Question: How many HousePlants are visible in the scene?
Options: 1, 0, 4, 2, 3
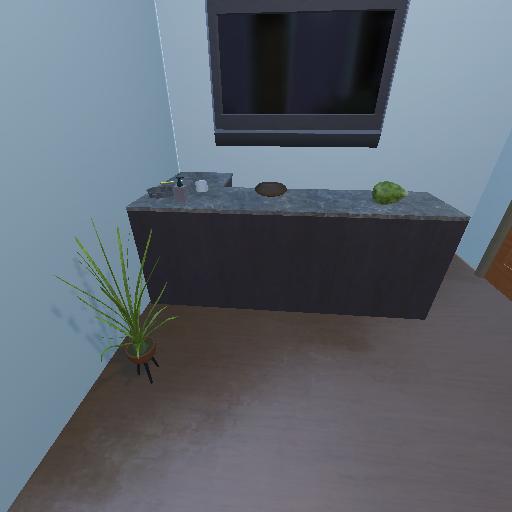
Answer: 1